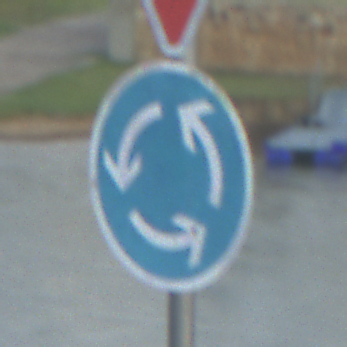
Verkehrszeichen: Kreisverkehr
Zusatzzeichen oben: VorfahrtGewaehren
Umgebung: Outdoor, RoadRail
Tageszeit: SunriseSunset
Wetter: PartlyCloudy
Licht: Natural
Jahreszeit: NotSpecified
Kontrast: LowContrast